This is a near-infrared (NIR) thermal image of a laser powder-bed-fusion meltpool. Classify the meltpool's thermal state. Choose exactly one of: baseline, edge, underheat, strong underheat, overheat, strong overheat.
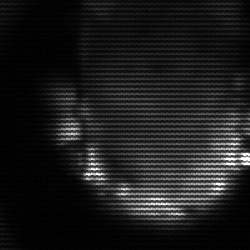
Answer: baseline